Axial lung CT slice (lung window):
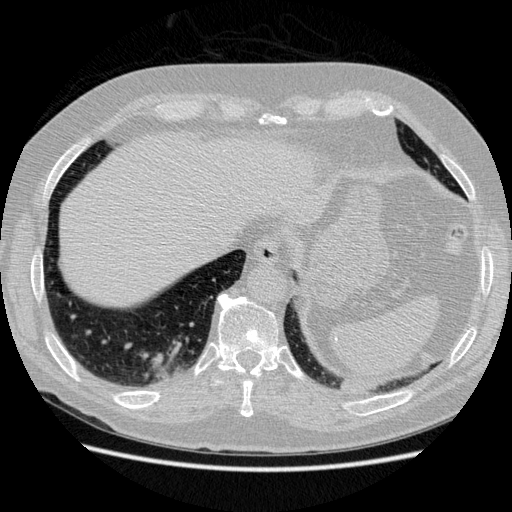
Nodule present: no